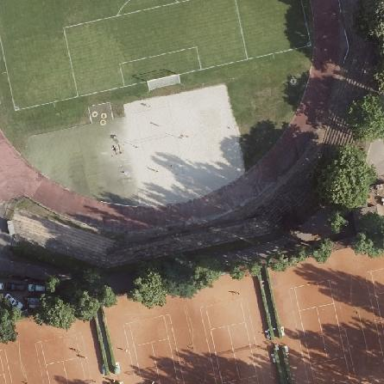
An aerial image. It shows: Sandy pitch for beach volleyball.